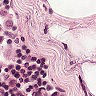
Metastatic tissue present: no